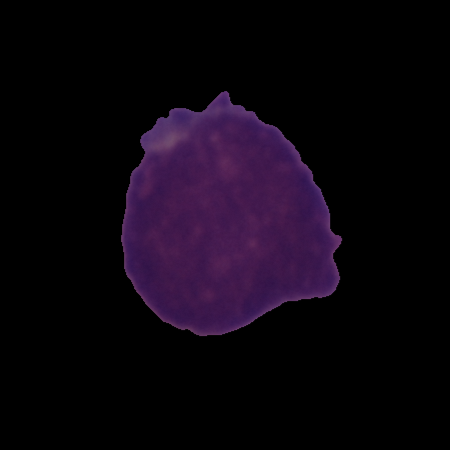
Label: cancer